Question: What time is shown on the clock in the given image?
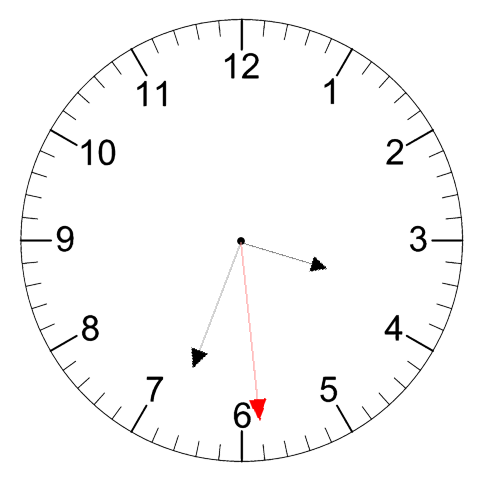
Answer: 03:33:29